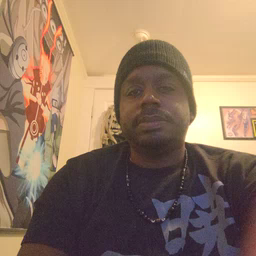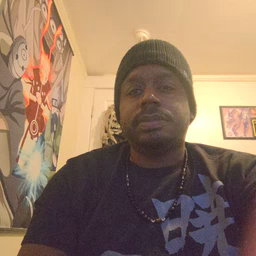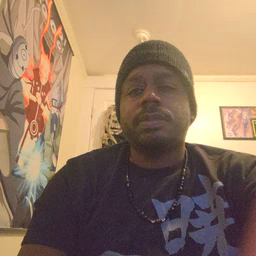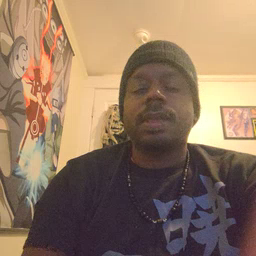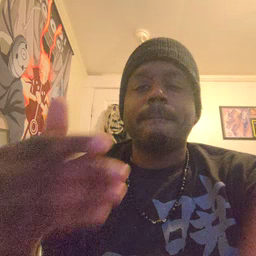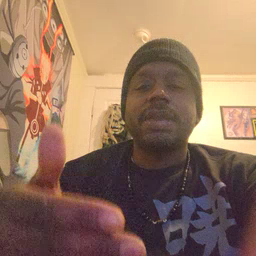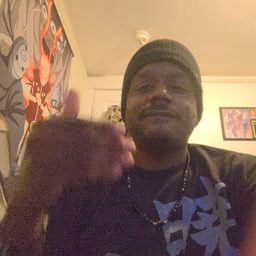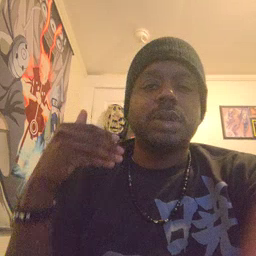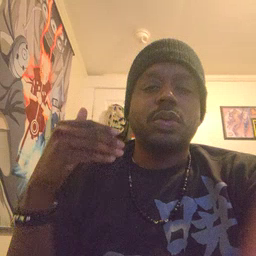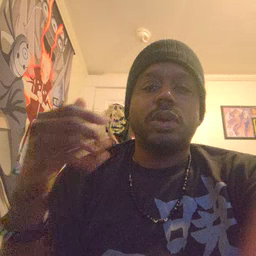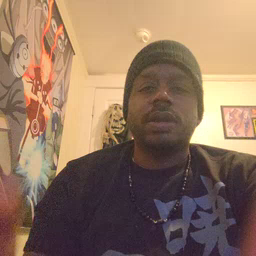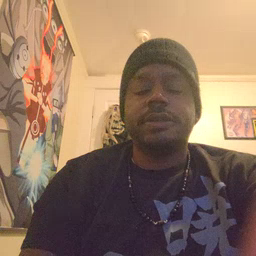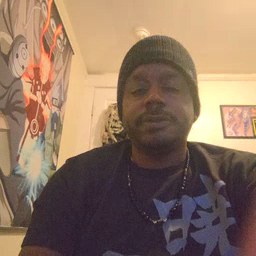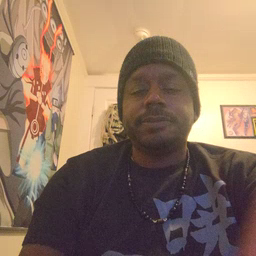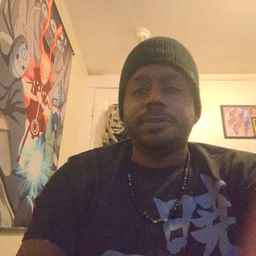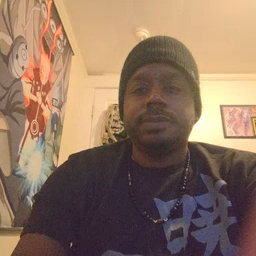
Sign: before